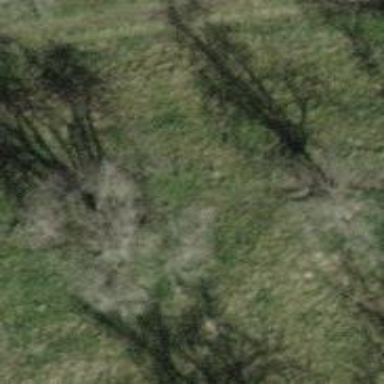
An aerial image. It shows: Single tag "natural: tree."